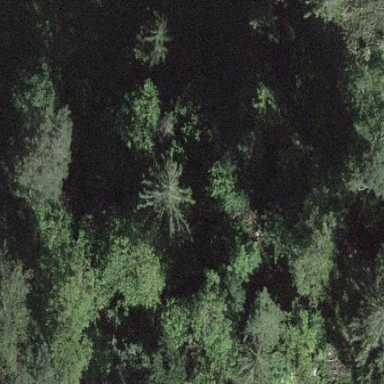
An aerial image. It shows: Forest area.